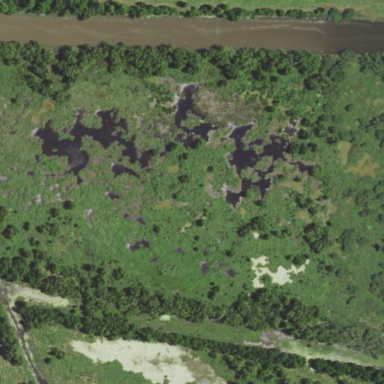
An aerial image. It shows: Marshy wetland area.